Question: I am getting started with this new hardware similar to arduino, called tinkerforge. To actually control any of it (parts havn't arrived yet) in Java you need to include the library within your project.
I create a new library and added the class path, netbeans finds all the files perfectly fine and shows them. (Screenshot) yet it still cannot find any of the classes or the library itself when I use import.
I spent 4 hours trying to figure out whats wrong and have gotten nowhere. I don't usually come to have my problems solved :/ I'm new to java though so I might be missing something?
ps. when I run it i get the java error saying the packages arn't found.
Link to a bigger image: <URL>

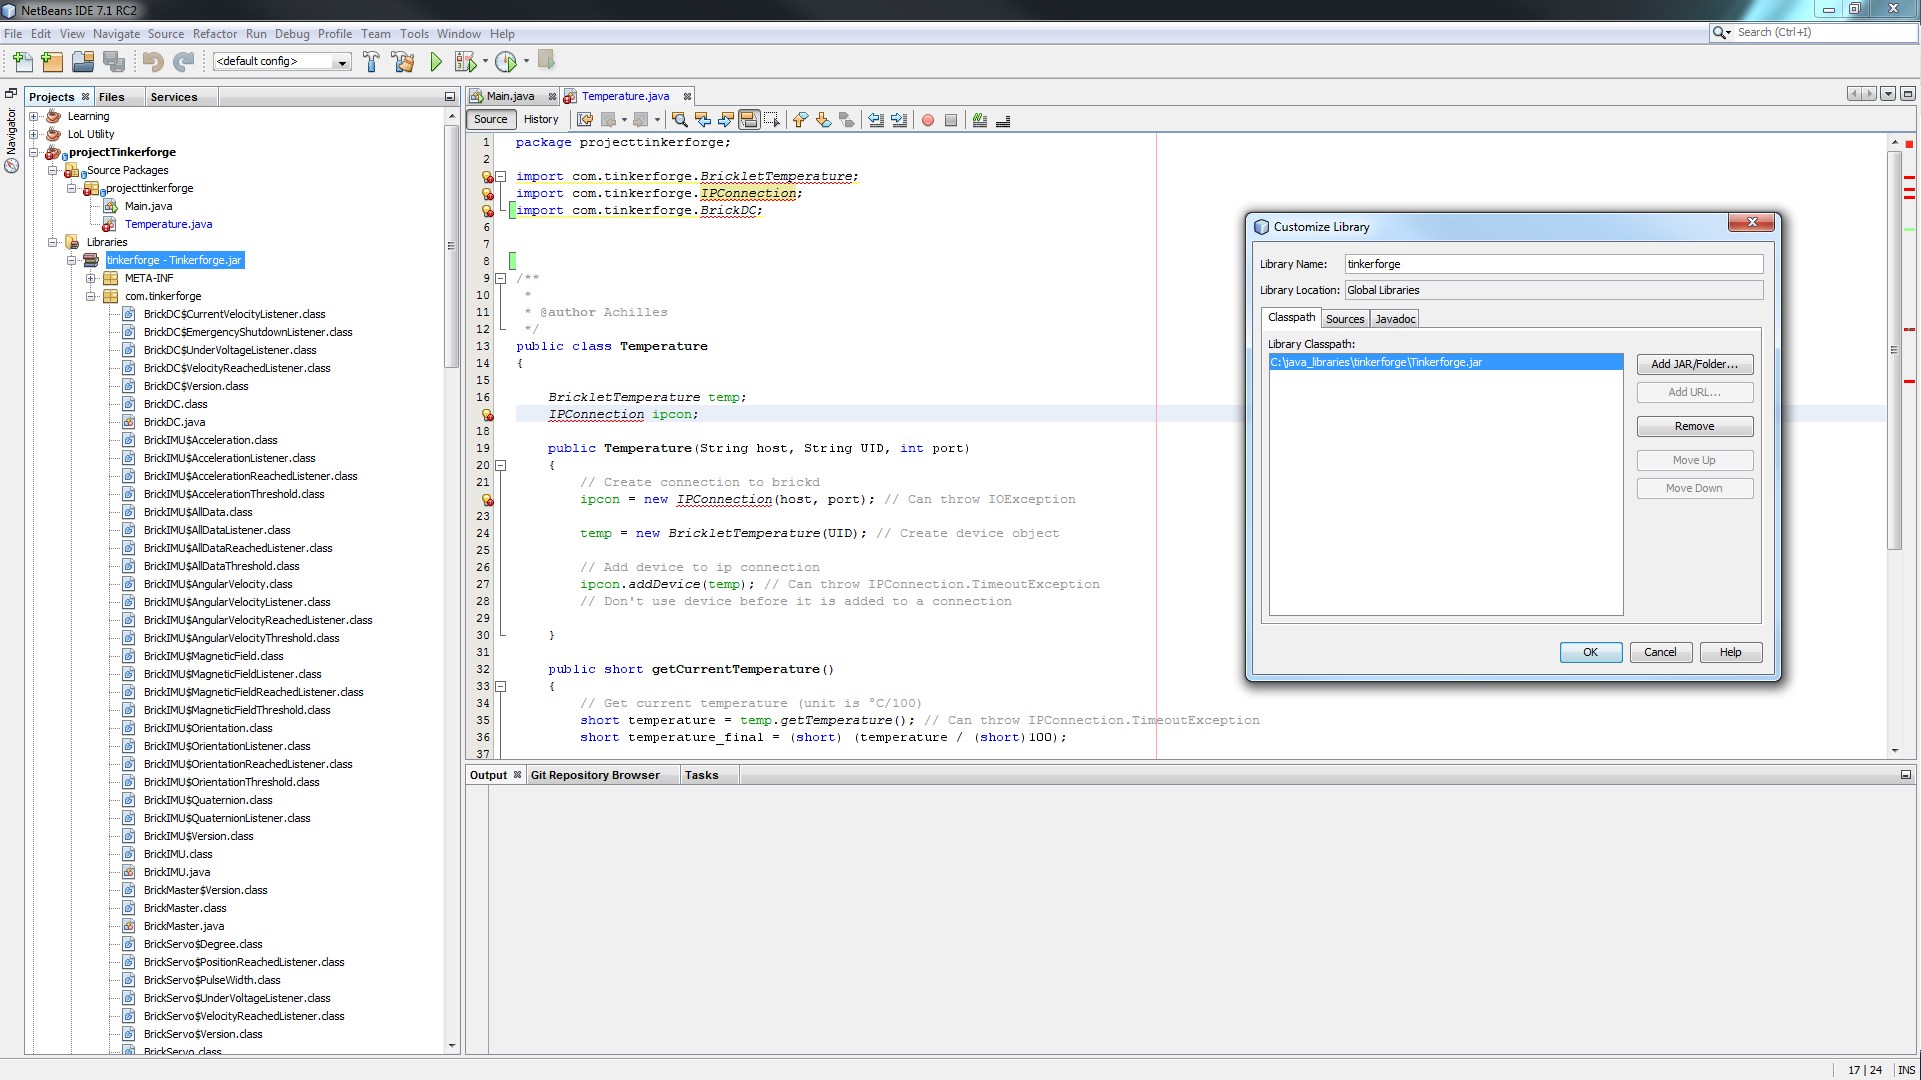
Answer: I guess you used <URL> which seems to be corrupt. If I add this lib to a project, manually use a FQN:
'''
com.tinkerforge.BrickletTemperature t = null;
'''
and build with Ant, it produces an error:
'''
.../src/....java:4: error: cannot access BrickletTemperature
com.tinkerforge.BrickletTemperature t = null;
bad class file: /tmp/Tinkerforge.jar(com/tinkerforge/BrickletTemperature.class)
class file contains wrong class: bindings.BrickletTemperature
Please remove or make sure it appears in the correct subdirectory of the classpath.
1 error
'''
'javap' confirms that the classes are not in the declared package. Report to the manufacturer.